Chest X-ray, AP view. Patient: 57 years old, sex F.
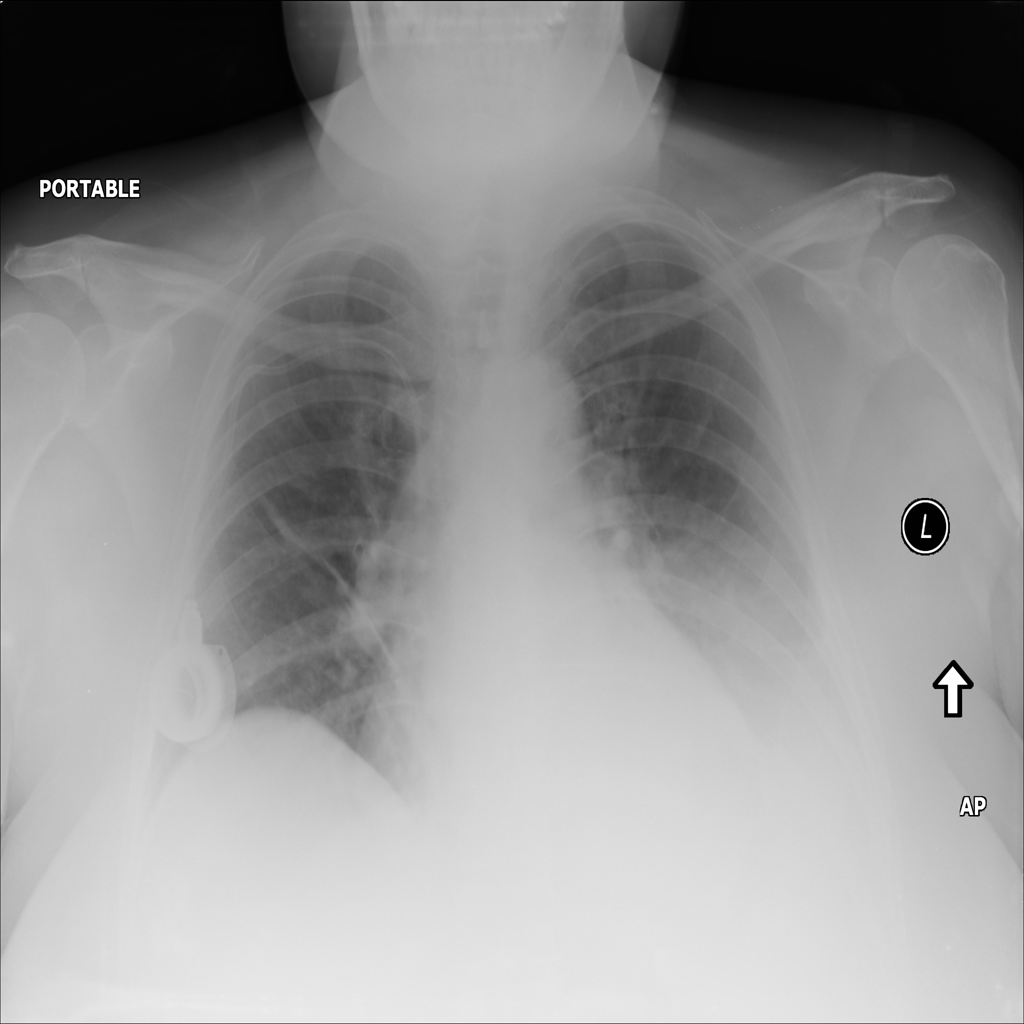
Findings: Atelectasis, Consolidation